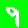
Digit: 9